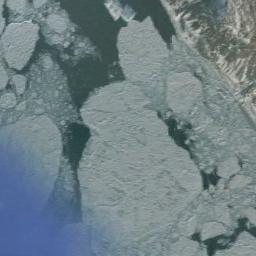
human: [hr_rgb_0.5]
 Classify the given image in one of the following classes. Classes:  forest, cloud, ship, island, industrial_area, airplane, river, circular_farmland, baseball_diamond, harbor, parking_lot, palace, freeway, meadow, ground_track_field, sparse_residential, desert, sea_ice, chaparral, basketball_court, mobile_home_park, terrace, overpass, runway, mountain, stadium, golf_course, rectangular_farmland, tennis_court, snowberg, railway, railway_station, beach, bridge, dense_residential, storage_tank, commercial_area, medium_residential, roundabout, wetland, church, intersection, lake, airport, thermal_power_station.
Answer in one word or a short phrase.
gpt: sea_ice